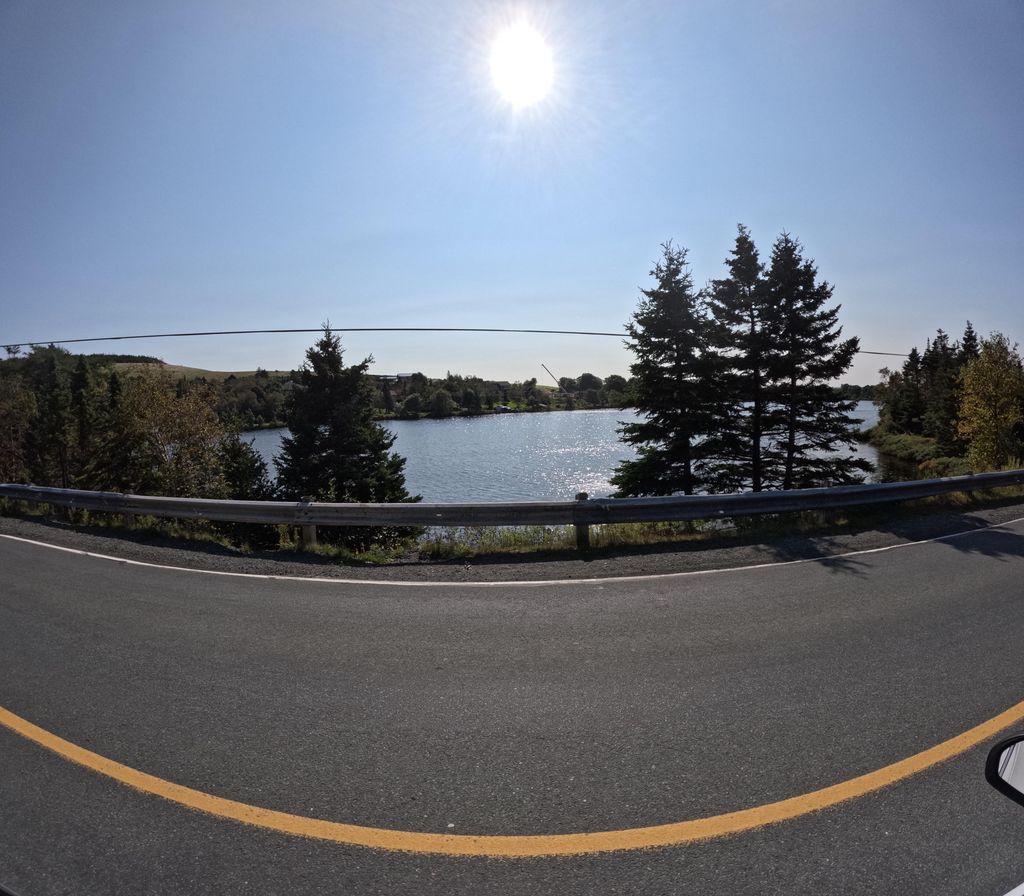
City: st_johns